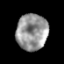
Tissue: prostate
Cell type: Epithelial cells
Senescence score: 0.2676
Nuclear area (px): 1112
Mean DAPI intensity: 151.268